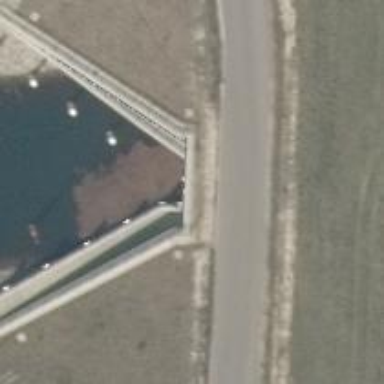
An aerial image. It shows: Tunnel through canal.